Field crop: maize
Growth stage: 2
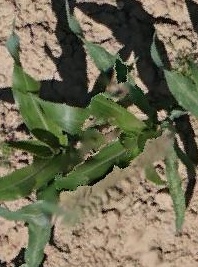
Species: maize